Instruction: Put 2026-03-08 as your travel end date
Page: home
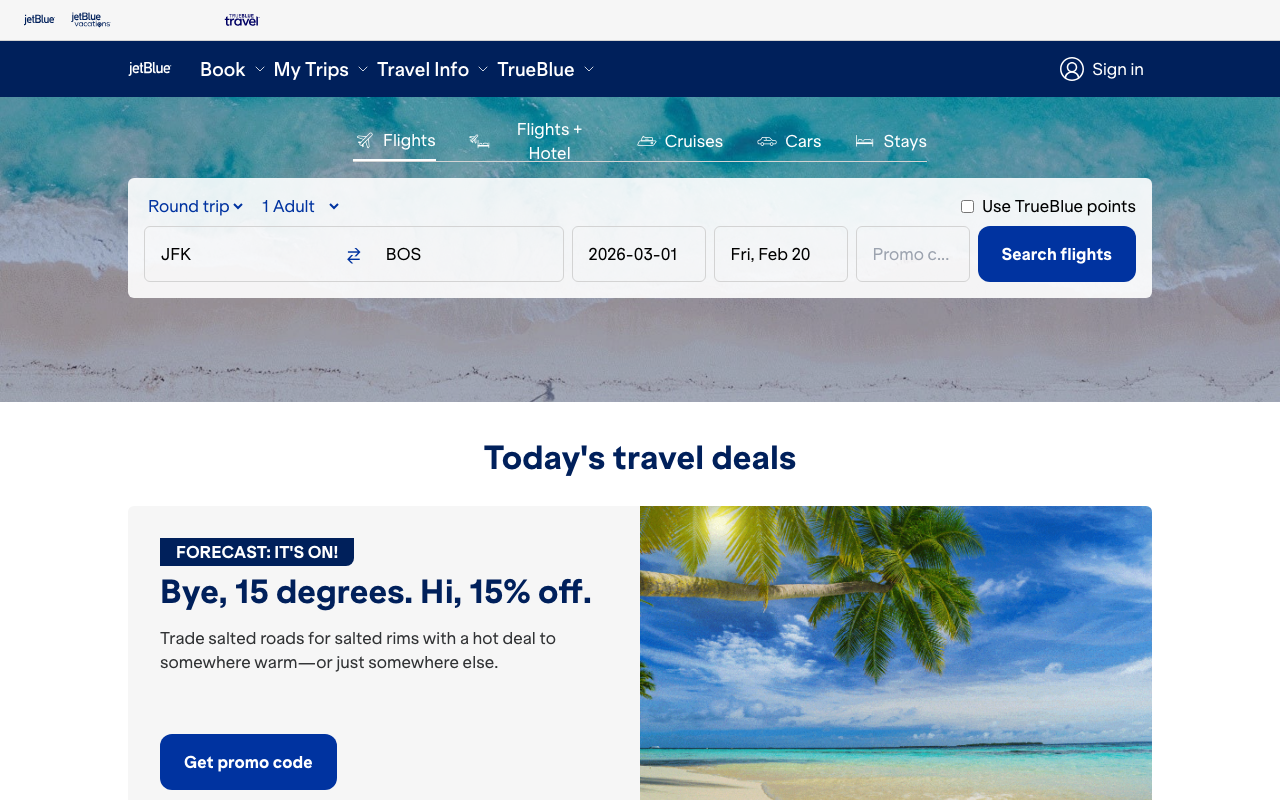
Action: type